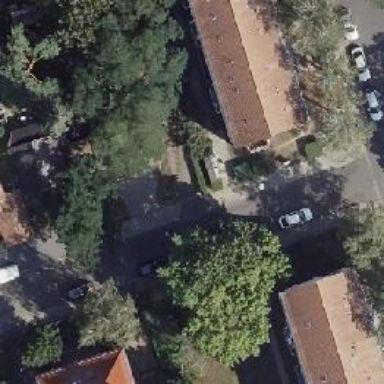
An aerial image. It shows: Residential road with sidewalks on both sides.